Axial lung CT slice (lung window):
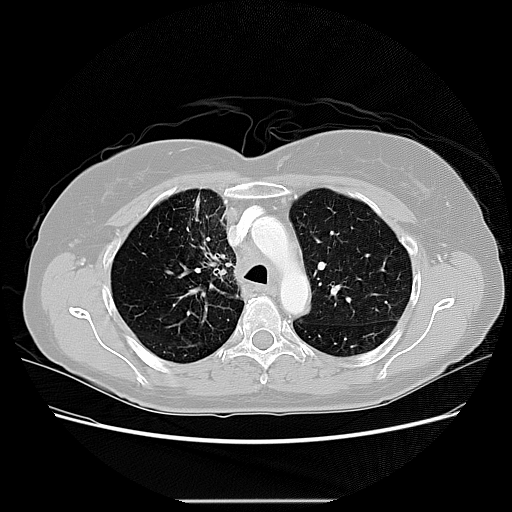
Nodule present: no